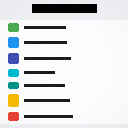
Screen state: on